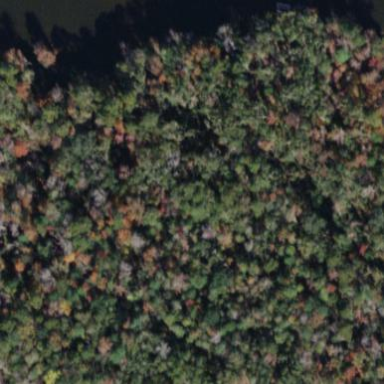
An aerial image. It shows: Mixed woodland area with various types of leaves.